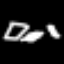
Label: leaf